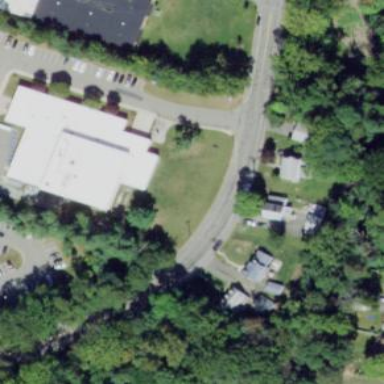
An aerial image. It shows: Building that serves as police training area.